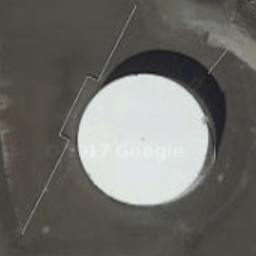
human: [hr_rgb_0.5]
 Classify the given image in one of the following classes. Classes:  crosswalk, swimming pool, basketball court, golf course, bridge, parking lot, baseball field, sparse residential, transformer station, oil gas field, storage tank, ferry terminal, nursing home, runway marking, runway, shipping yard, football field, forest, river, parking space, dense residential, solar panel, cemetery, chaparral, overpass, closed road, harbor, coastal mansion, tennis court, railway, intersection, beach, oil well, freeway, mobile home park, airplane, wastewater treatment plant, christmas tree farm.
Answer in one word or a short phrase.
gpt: storage tank